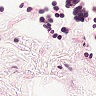
Metastatic tissue present: no